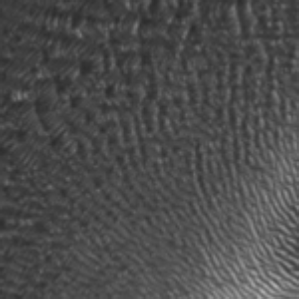
Label: frost